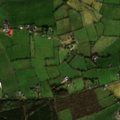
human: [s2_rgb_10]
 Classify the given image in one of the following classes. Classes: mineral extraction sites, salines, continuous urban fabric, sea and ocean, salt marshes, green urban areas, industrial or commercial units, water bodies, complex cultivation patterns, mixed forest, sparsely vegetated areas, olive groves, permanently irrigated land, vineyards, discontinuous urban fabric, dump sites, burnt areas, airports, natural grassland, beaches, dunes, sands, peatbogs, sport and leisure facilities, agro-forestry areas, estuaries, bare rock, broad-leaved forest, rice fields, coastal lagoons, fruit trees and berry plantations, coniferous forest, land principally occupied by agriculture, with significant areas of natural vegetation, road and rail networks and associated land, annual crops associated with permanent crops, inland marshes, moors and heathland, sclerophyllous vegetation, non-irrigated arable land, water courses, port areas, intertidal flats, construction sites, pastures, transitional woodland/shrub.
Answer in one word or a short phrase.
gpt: pastures, mixed forest